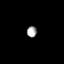
Tissue: prostate
Cell type: T cells
Senescence score: 0.2555
Nuclear area (px): 107
Mean DAPI intensity: 167.346